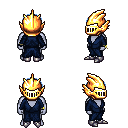
a pixel art fantasy rpg character, male body template, dark elf, purple skin, blue robe, white pants, white cyan plain hairstyle, gold helm, bracelets, metal boots, four views (front, back, left, right), 2x2 character sprite sheet, small pixel art, hard edges, no anti-aliasing